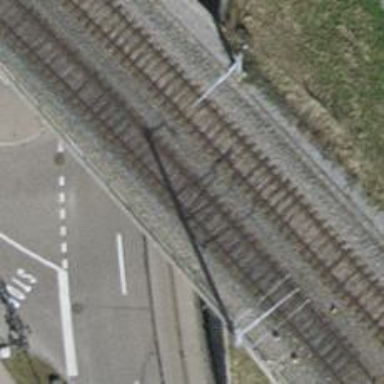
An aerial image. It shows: Bridge with single railway track electrified by contact line.